Aerial crown-view tile of a tropical tree (Barro Colorado Island, Panama), acquired 20241014:
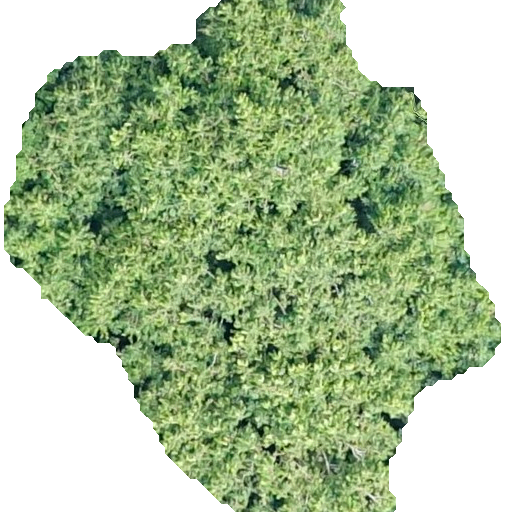
Species: Guarea guidonia
GBIF accepted scientific name: Guarea guidonia
Crown area: 273.725 m²